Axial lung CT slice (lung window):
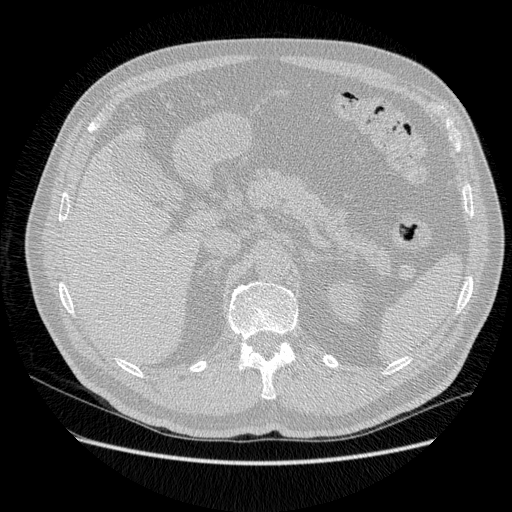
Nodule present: no